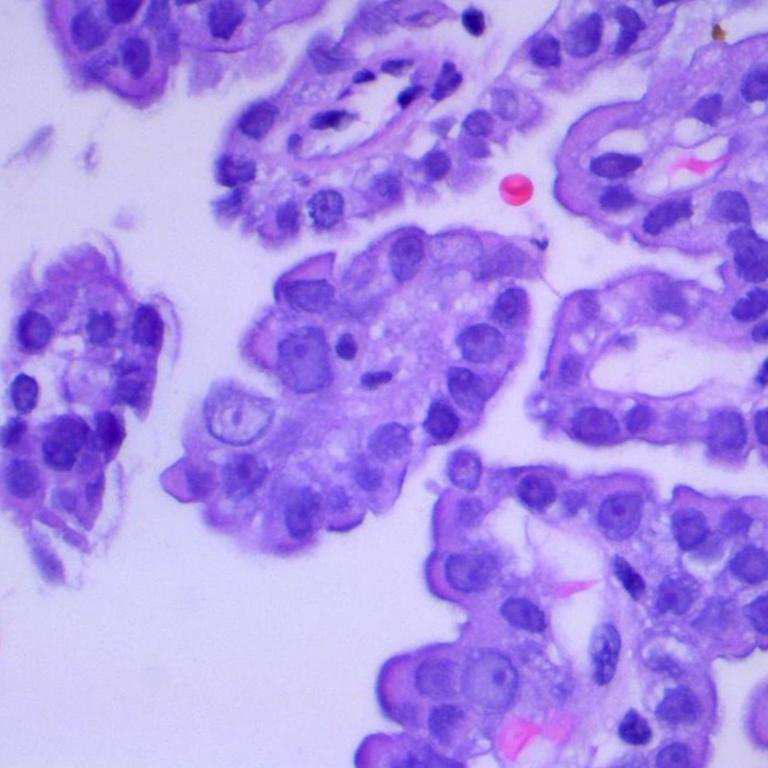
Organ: lung
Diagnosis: adenocarcinomas